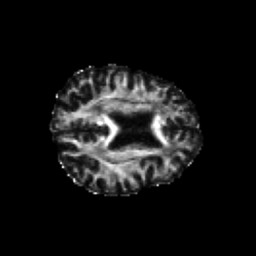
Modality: FA
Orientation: axial
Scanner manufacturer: siemens
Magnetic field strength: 3 T
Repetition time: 6.8 s
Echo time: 0.093 s